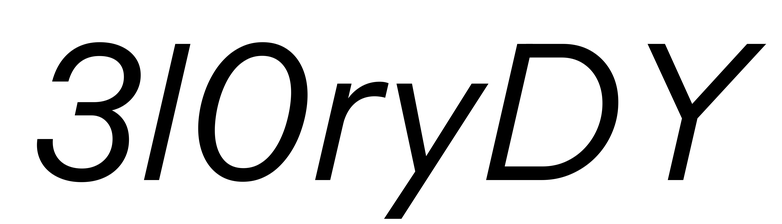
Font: InstrumentSans-Italic_Italic